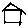
Label: house